Question: I can't figure out why a route is being processed by MVC instead of Web API.
The whole route is configured as follows:
'''
configuration.Routes.MapHttpRoute
(
name: "AdminControllers.TicketingController",
routeTemplate: "api/company/tickets",
defaults: new
{
controller = "Ticketing",
id = RouteParameter.Optional,
action = "GetTickets"
}
);
'''
And the API controller looks like this:
'''
public sealed class TicketingController : ApiController
{
[HttpGet]
public HttpResponseMessage GetTickets()
{
return ControllerContext.Request.CreateResponse(HttpStatusCode.OK);
}
}
'''
I perform a HTTP/GET request to '/api/company/tickets' and I get the following error:
> The controller for path "/api/company/tickets" was not
found or does not implement IController.
Exception's stack trace points to ASP.NET MVC (not Web API): 'System.Web.Mvc.DefaultControllerFactory.GetControllerInstance(RequestContext requestContext, Type controllerType)'.
AFAIK, this happens when you map a route using the wrong framework (MVC) instead of Web API 'HttpConfiguration.Routes.MapHttpRoute' extension method. In my sample found above you'll find I'm using the right resource to register a controller in Web API.
I can confirm that the route gets registered during application startup.
The problem is ASP.NET MVC pipeline handles the route and, obviously, it does find no controller for the whole route.
NOTE: It's ASP.NET Web API 1.x and I can't use Web API 2.0 (I would love to use attribute routing, yeah).
## Update: A pic of registered routes after invoking .MapHttpRoute(...)

## Update 2
Believe or not, but it started to work when I changed route configuration to:
'''
configuration.Routes.MapHttpRoute(
name: "AdminControllers.TicketingController",
routeTemplate: "api/company/tickets/{id}",
defaults: new
{
controller = "Ticketing",
id = RouteParameter.Optional,
action = "GetTickets"
}
);
'''
And Web API action changed to:
'''
[HttpGet]
public HttpResponseMessage GetTickets(int? id)
{
return ControllerContext.Request.CreateResponse(HttpStatusCode.OK);
}
'''
It seems like a route parameter makes the route different enough to be ignored by MVC and then processed by Web API pipeline. But I can confirm that there's no other route starting with "api/company/".
Anyway, it works if I give the 'id' (f.e. '/api/company/tickets/11'). Otherwise, MVC pipeline processes the route...
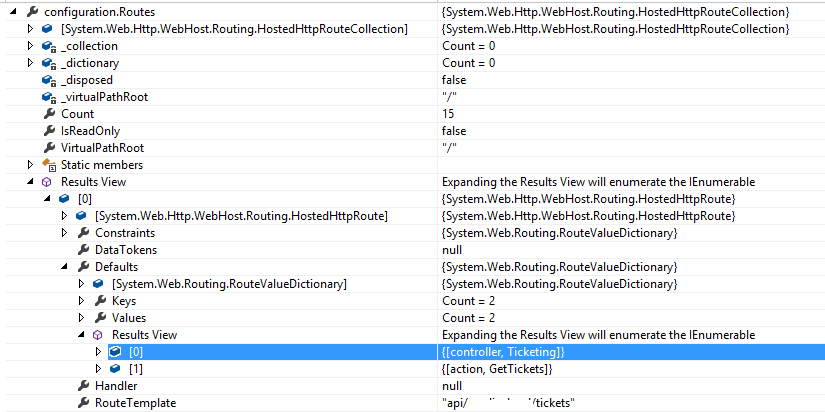
Answer: After looking for solutions, I've got a working one.
First of all, I'm deploying a Web API controller to Windows Azure Pack administrator's site (AdminSite). It's made with ASP.NET MVC 4.0. Anyway, I believe my answer should make sense if you find the same problem I'm going to describe in any ASP.NET MVC and Web API mixed application.
### Windows Azure Pack registers this ASP.NET MVC route: {controller}/{action}/{id}: PROBLEM!
*Yes, because it's an URL route that can fit in Web API controller URI scheme...**

### So... what?
At the end of the day, this is solved putting Web API routes before MVC ones. This way, ASP.NET will route requests to the first coincidence of some URI route pattern:
'''
// #1 we add the whole routes. One for listing, other for getting
// a single entity (ticket)
configuration.Routes.MapHttpRoute(
name: "Company.AzurePack.Ticketing.List",
routeTemplate: "api/company/tickets",
defaults: new
{
controller = "Ticketing",
action = "GetTickets"
}
);
configuration.Routes.MapHttpRoute(
name: "Company.AzurePack.Ticketing.GetOne",
routeTemplate: "api/company/tickets/{id}",
defaults: new
{
controller = "Ticketing",
action = "GetTicket"
}
);
// #2 we get both added routes from the route table and we create two
// references to them. Later, we remove and re-insert them at the top
// of route table. BINGO!
RouteBase apiRoute1 = RouteTable.Routes[RouteTable.Routes.Count - 1];
RouteBase apiRoute2 = RouteTable.Routes[RouteTable.Routes.Count - 2];
RouteTable.Routes.Remove(apiRoute1);
RouteTable.Routes.Remove(apiRoute2);
RouteTable.Routes.Insert(0, apiRoute1);
RouteTable.Routes.Insert(0, apiRoute2);
'''
### Wait, Web API routes are registered into GlobalConfiguration.Configuration.Routes route table...
Yes, but 'HttpConfiguration.Routes' registers its routes in 'RouteTable.Routes' too, and ASP.NET pipeline works with 'RouteTable.Routes'. That is, both MVC and WebAPI routes are in the same route table.
In the following screenshot, you'll find that Web API routes are of type 'HttpWebRoute':

Now these URIs are served by the fancy Web API controller:
- -
## An extension method to make our life even easier!
After I checked that this solution was working, I refactored above sample code to an extension method:
'''
public static class HttpRouteCollectionExtensions
{
public static IHttpRoute MapHttpRouteAt(this HttpRouteCollection routes, int index, string name, string routeTemplate, object defaults = null, object constraints = null, HttpMessageHandler handler = null)
{
Contract.Requires(routes != null);
IHttpRoute route = routes.MapHttpRoute(name, routeTemplate, defaults, constraints, handler);
RouteBase apiRoute = RouteTable.Routes[RouteTable.Routes.Count - 1];
RouteTable.Routes.Remove(apiRoute);
RouteTable.Routes.Insert(index, apiRoute);
return route;
}
}
'''
...and now I'm able to add routes at the top of routing table as follows:
'''
configuration.Routes.MapHttpRouteAt(
index: 0,
name: "sampleRoute",
routeTemplate: "api/some/path/{name}",
defaults: new
{
controller = "Some",
action = "SomeAction",
httpMethod = new HttpMethodConstraint("GET")
}
);
'''